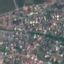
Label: Residential